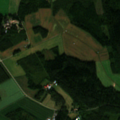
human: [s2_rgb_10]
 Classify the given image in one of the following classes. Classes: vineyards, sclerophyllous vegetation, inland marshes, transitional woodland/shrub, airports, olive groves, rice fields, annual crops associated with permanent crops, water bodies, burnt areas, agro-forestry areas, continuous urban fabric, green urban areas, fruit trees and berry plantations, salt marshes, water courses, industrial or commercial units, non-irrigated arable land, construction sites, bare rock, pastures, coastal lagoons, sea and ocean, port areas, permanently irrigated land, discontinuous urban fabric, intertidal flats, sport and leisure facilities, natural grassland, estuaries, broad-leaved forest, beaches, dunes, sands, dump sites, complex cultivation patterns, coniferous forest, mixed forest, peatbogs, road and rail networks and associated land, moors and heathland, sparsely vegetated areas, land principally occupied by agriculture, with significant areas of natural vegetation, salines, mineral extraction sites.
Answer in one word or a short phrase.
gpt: non-irrigated arable land, land principally occupied by agriculture, with significant areas of natural vegetation, mixed forest, transitional woodland/shrub